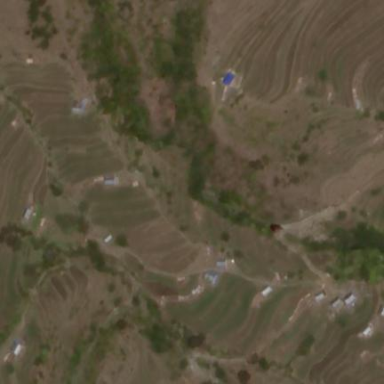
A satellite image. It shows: Terraced farmland.